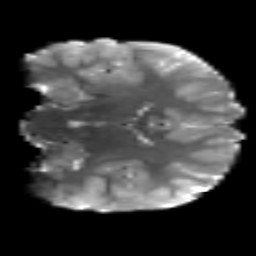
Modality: T2w
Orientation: coronal
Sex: male
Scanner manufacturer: siemens
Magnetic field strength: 3 T
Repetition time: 3.7 s
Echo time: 0.08 s